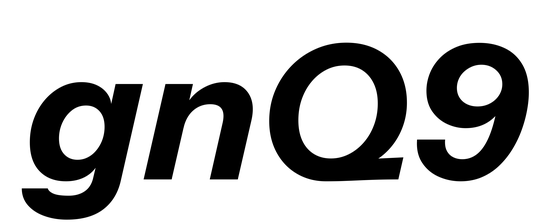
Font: InstrumentSans-Italic_Bold_Italic